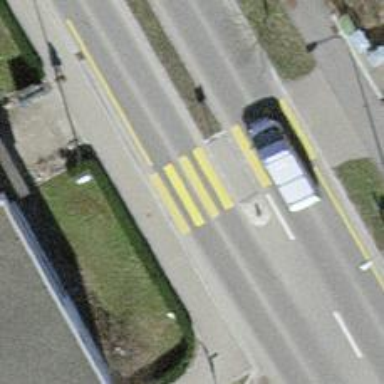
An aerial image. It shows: Marked road crossing.